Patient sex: M
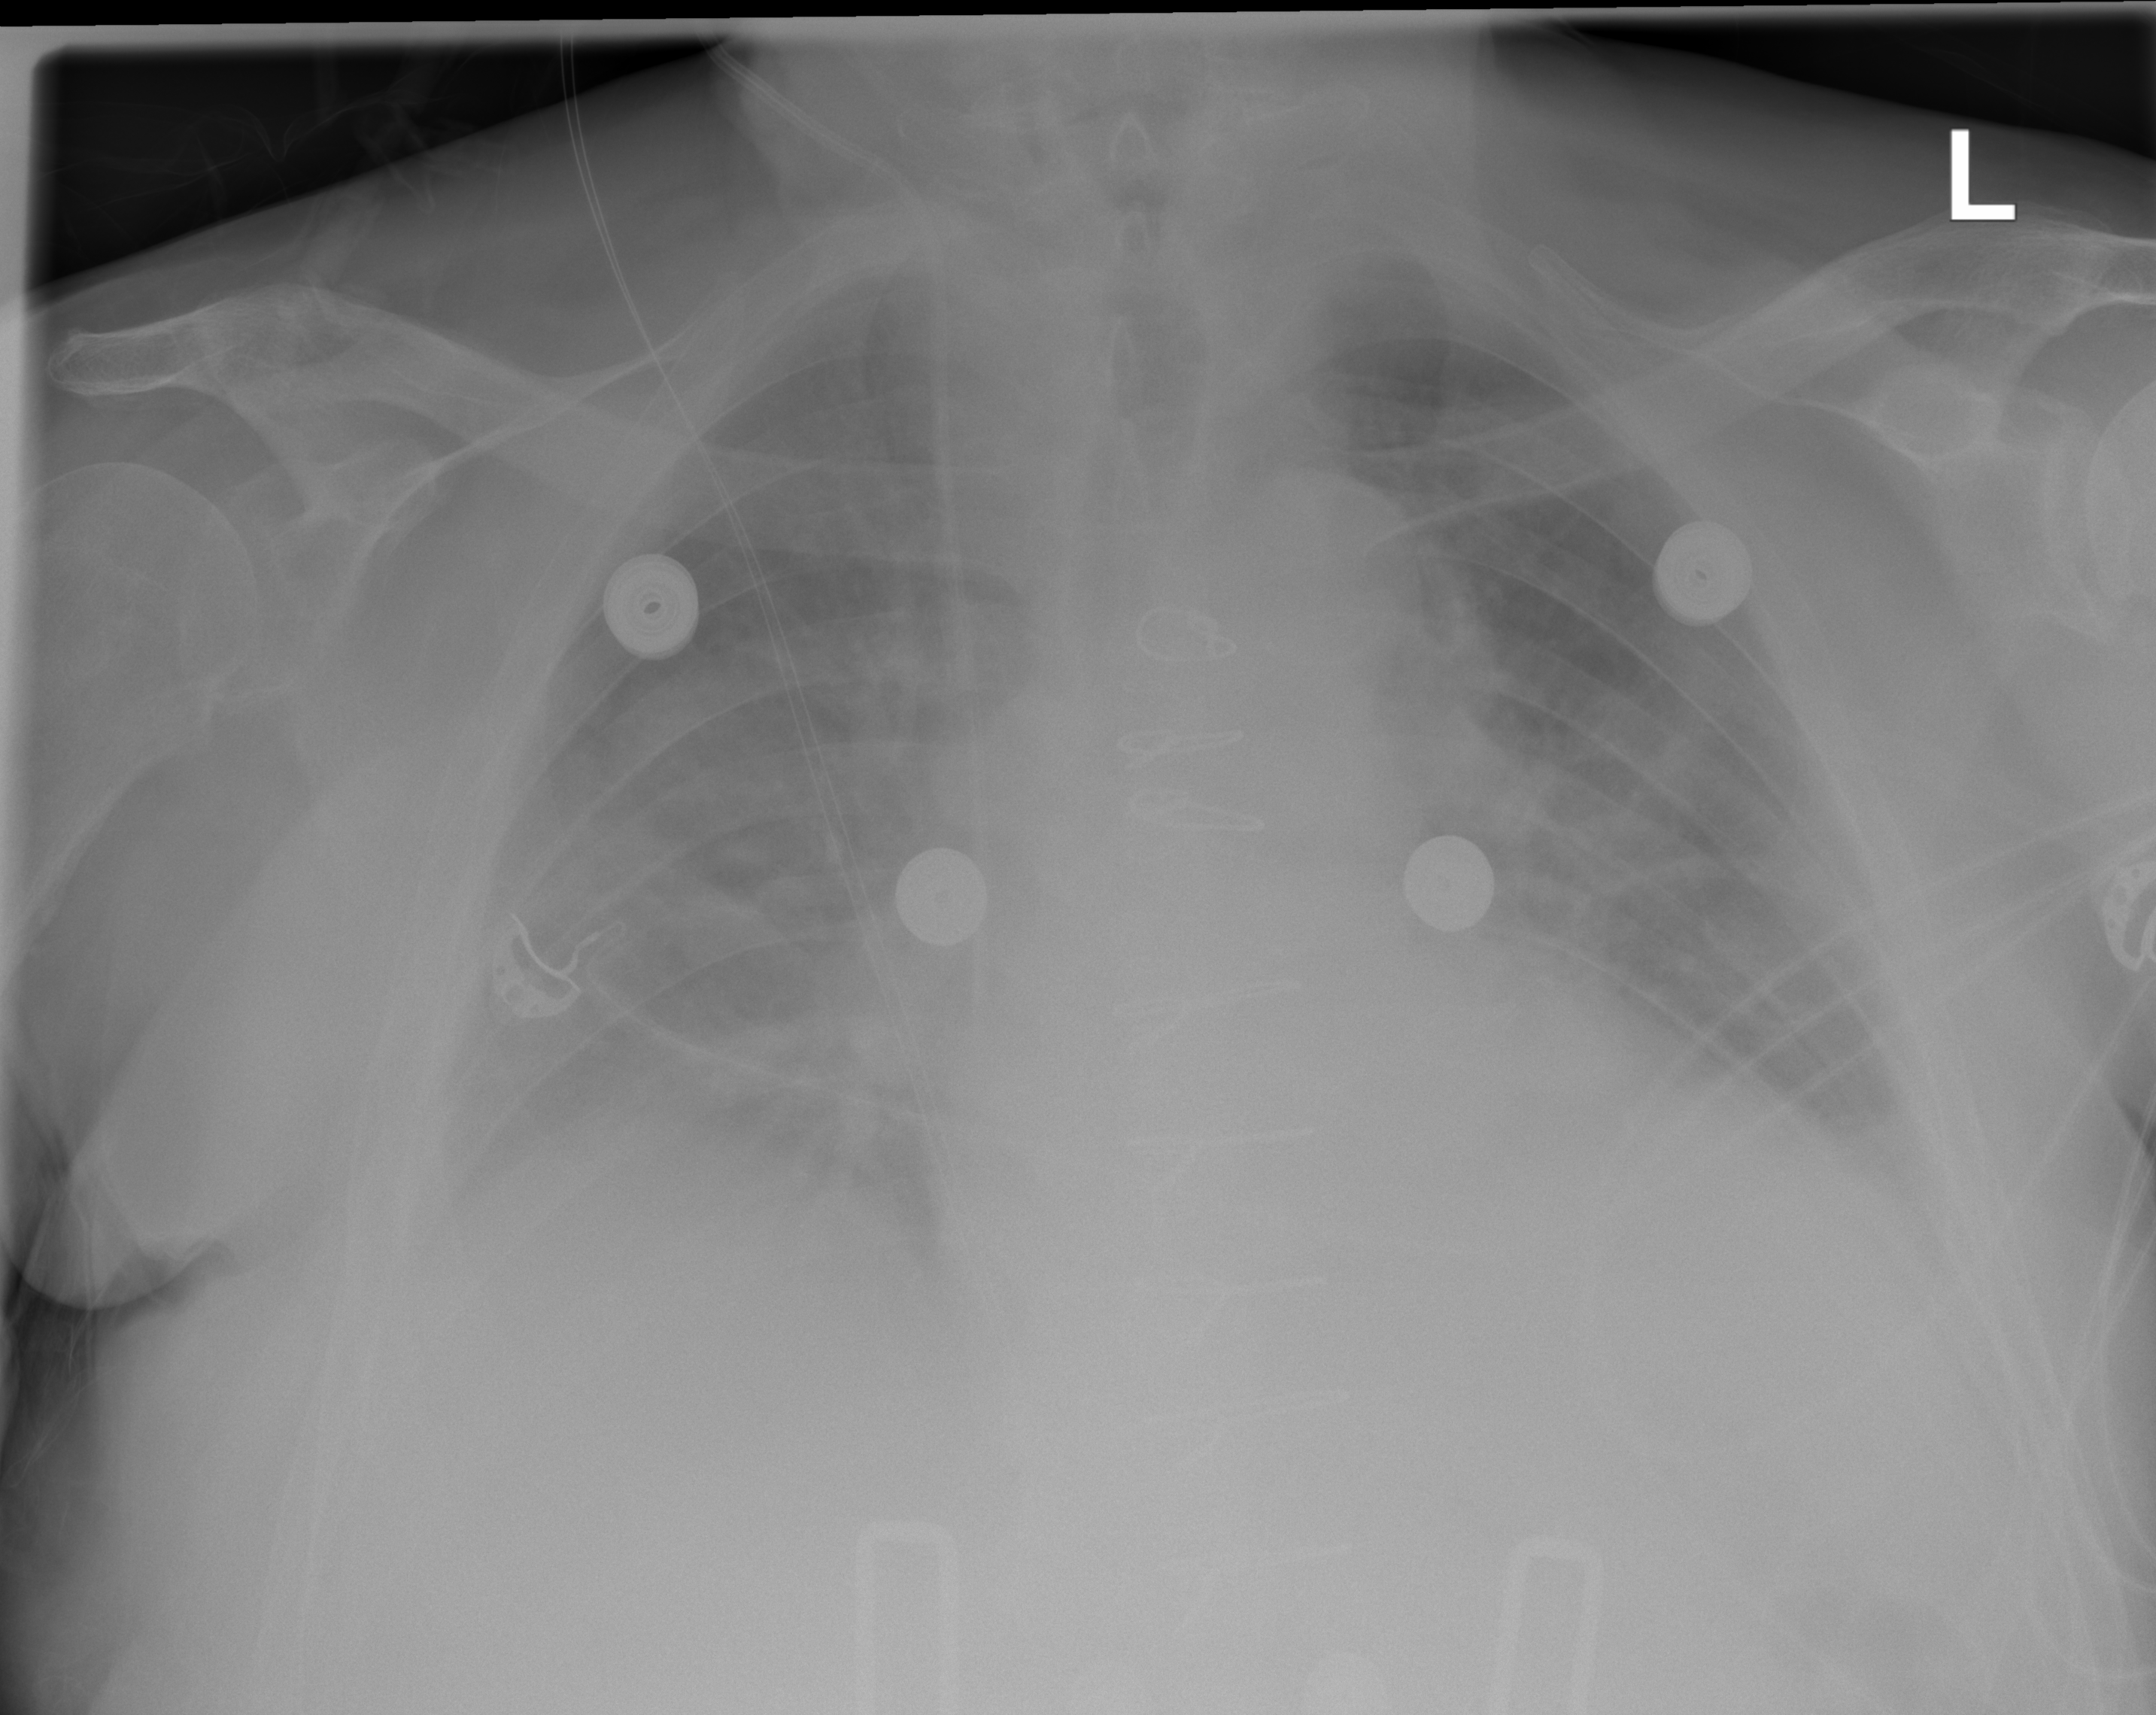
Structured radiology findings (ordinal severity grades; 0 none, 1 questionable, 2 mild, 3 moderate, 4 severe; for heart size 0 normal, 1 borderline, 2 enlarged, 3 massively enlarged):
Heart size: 2
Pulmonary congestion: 0
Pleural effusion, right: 2
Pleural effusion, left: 2
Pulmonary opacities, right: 0
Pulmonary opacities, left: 0
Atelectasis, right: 2
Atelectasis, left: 2